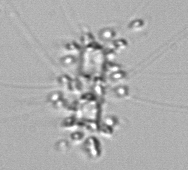
Label: Chaetoceros_didymus_TAG_external_flagellate